Field crop: tomato
Growth stage: 2
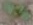
Species: solanum